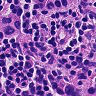
Metastatic tissue present: yes